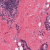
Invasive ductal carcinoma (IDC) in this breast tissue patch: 0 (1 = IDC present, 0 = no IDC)